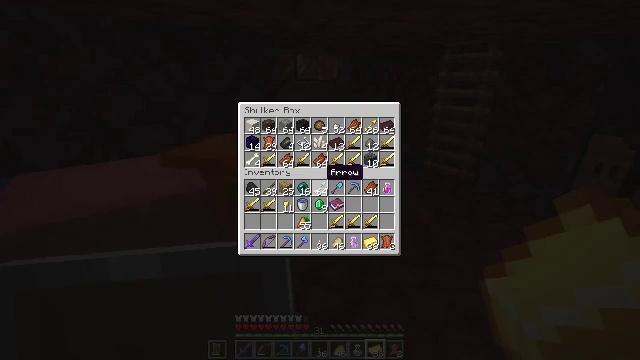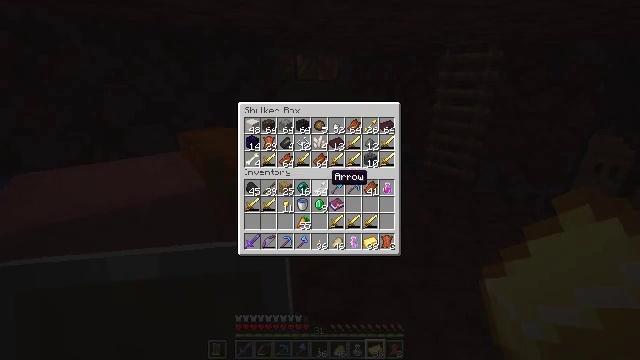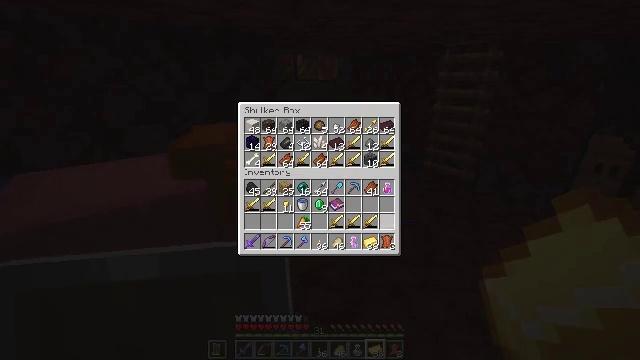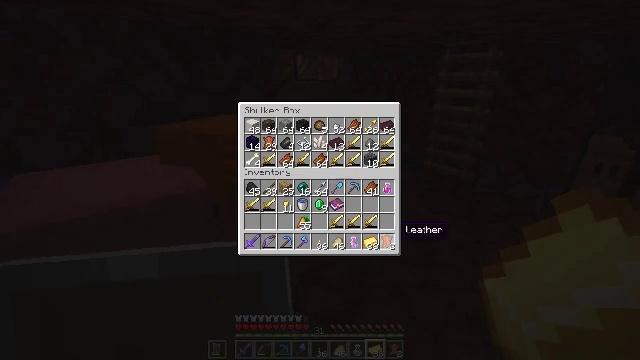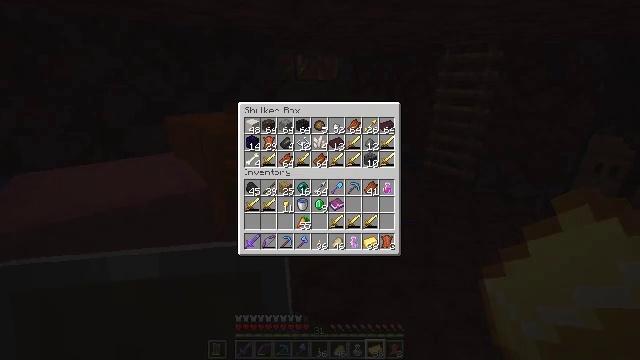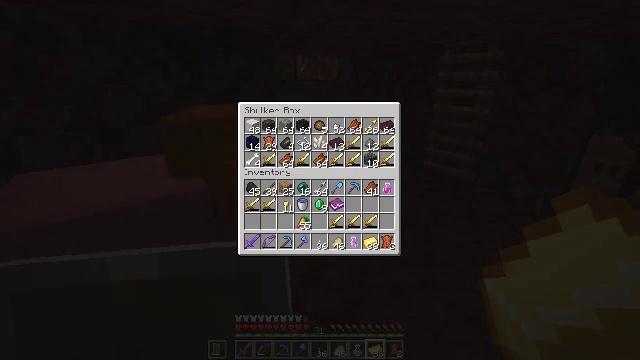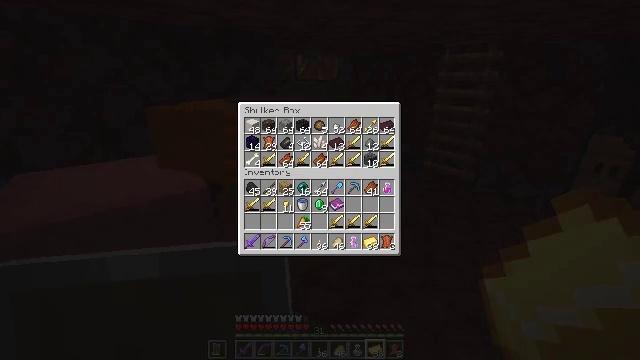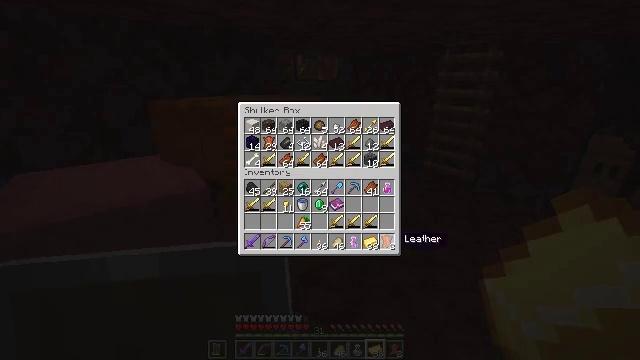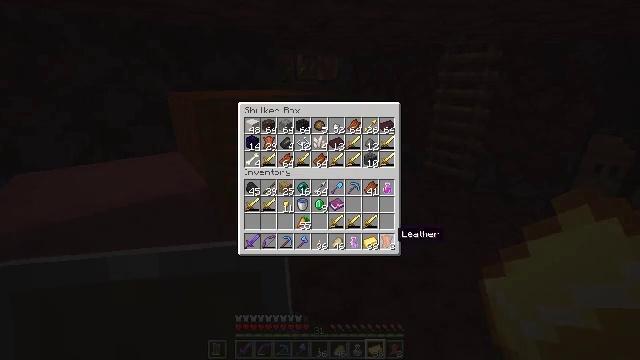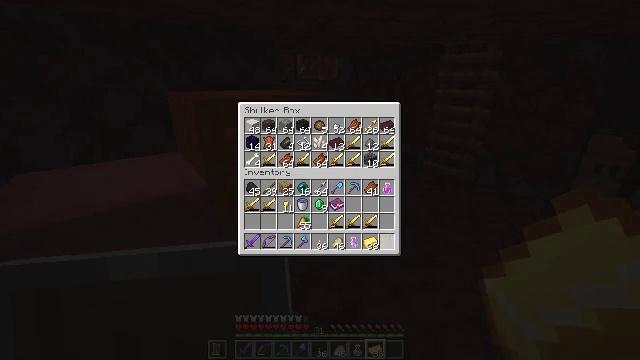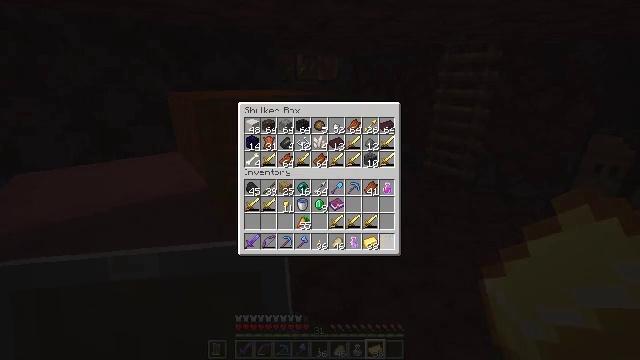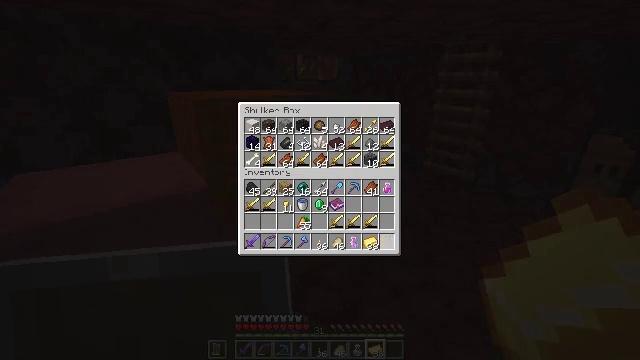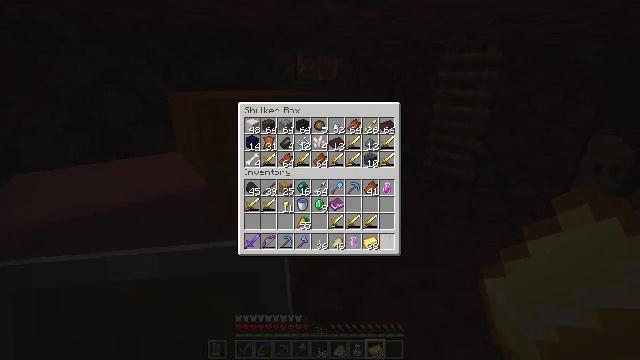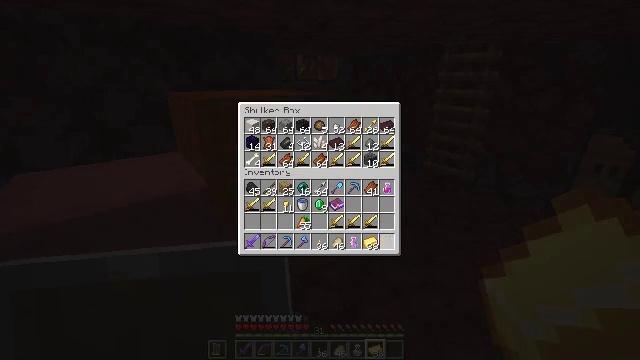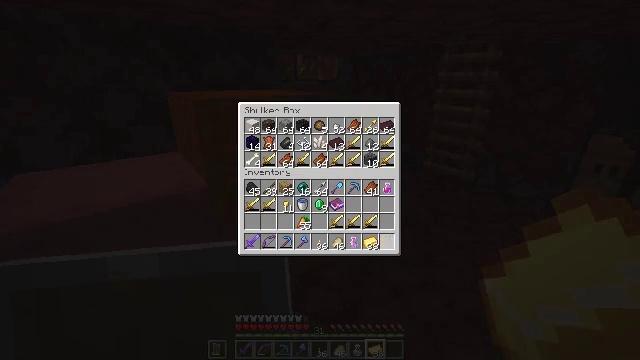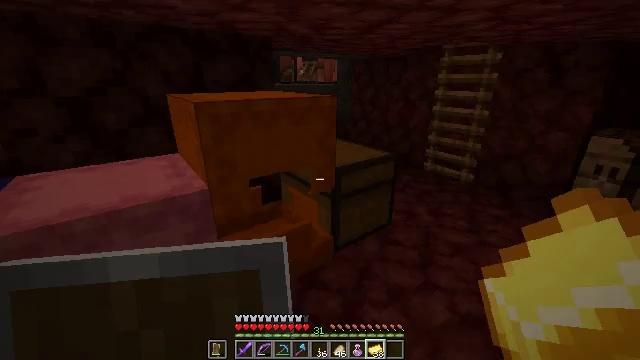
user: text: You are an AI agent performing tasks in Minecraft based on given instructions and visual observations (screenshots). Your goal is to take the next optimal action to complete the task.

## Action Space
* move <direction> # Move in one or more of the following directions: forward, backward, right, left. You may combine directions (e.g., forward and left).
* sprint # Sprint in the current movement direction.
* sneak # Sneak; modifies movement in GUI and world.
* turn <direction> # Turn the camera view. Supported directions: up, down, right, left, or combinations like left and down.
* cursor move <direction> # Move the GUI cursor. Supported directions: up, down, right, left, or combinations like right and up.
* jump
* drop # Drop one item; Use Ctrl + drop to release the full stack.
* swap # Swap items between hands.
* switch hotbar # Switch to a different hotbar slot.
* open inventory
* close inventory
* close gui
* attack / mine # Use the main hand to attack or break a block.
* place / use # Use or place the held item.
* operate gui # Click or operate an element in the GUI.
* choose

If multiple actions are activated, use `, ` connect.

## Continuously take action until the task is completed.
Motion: motion action
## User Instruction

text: Break the blue shulker box to pick it up.
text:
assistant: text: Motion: no_op
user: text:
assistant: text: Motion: sneak, cursor move right and down
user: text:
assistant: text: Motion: sneak, cursor move right and down
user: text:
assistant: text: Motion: sneak
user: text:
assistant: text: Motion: sneak
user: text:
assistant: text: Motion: sneak
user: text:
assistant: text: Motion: sneak, cursor move left
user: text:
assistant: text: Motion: sneak
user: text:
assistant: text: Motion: sneak, operate gui
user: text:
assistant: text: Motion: sneak, operate gui
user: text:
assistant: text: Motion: sneak
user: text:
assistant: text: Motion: sneak
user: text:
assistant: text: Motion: sneak
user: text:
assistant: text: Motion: no_op
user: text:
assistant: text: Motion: no_op
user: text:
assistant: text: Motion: turn left and up, close gui
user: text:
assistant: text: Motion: turn left and up
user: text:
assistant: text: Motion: turn left and down
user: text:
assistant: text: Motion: turn left and down
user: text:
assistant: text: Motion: no_op
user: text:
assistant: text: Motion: no_op
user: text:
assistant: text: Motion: turn left and down, switch to hotbar 3
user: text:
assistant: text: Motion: turn left and down, switch to hotbar 3
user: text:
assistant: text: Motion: turn left, switch to hotbar 3
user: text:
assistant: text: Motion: no_op
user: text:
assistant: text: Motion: move forward, turn right and down
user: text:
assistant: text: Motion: move forward, turn right and down
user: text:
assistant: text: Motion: move forward and move left, turn left and down
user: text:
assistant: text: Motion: move left, turn down
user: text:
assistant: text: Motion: no_op